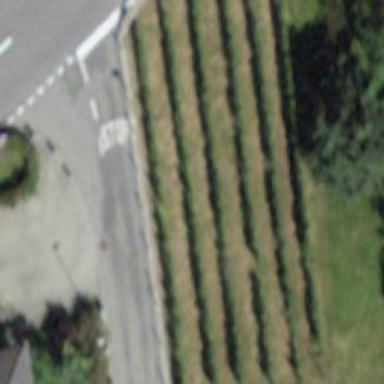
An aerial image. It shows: Vineyard.